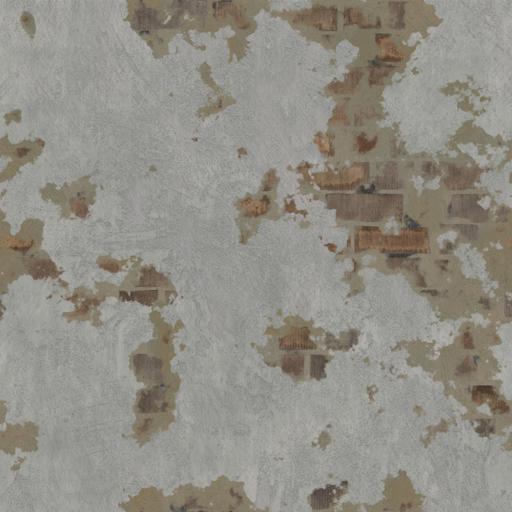
Tags: brick bricks broken old paint painted plaster wall white